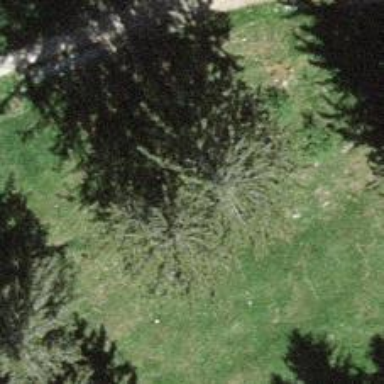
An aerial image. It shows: Beautiful tree in nature.